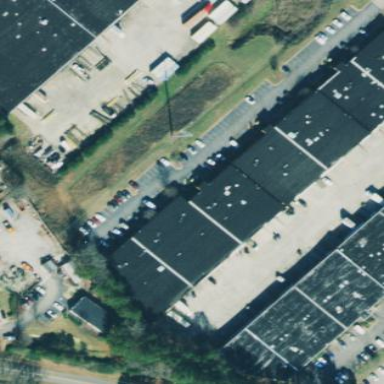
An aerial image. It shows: Warehouse.